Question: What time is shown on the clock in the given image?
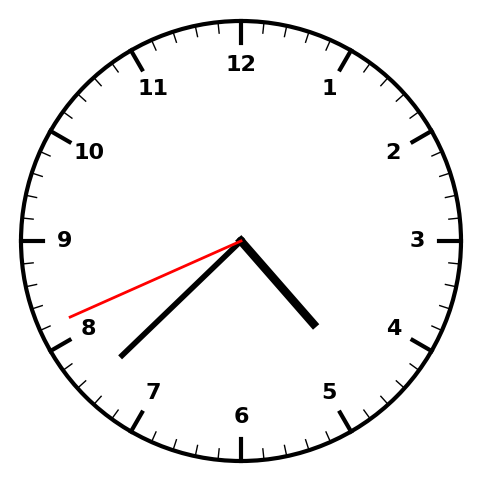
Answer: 04:37:41